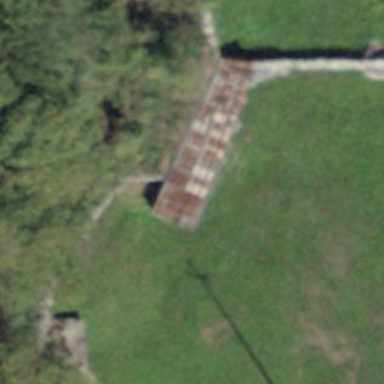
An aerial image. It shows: Shelter building.